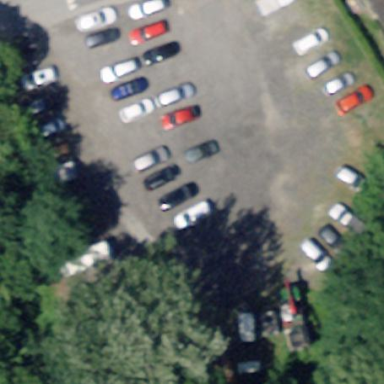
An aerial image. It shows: Parking area.